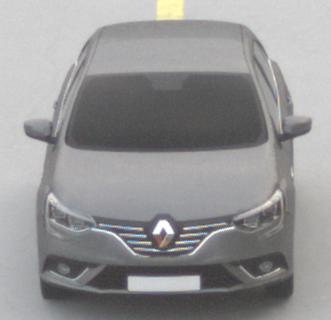
Make: Renault
Model: Mégane ENERGY TCe 100
Detailed model: Mégane (IV)
Model produced from: 2016/03
Model produced until: 2018/08
Doors: 5
Color: gray
Road condition: dry road
Daytime: morning or afternoon
Contrast: low contrast